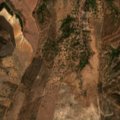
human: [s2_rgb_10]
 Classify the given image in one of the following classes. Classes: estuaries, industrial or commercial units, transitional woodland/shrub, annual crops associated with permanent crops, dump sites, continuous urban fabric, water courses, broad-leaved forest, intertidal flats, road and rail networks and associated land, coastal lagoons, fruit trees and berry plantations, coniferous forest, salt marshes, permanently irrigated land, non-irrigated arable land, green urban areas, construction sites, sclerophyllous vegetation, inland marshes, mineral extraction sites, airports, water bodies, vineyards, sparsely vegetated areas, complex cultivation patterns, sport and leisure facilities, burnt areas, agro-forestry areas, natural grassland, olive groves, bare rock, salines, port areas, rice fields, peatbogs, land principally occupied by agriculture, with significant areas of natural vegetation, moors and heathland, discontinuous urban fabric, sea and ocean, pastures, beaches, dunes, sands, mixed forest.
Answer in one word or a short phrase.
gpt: land principally occupied by agriculture, with significant areas of natural vegetation, broad-leaved forest, transitional woodland/shrub